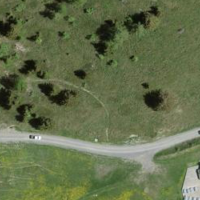
EUNIS habitat code: 23
Species observed at this site:
Emberiza cia